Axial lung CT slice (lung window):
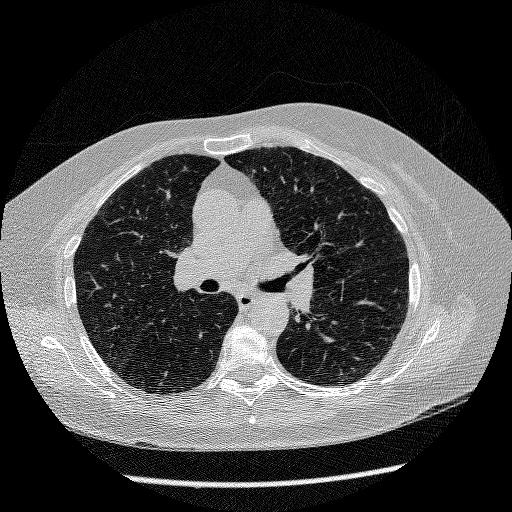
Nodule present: no